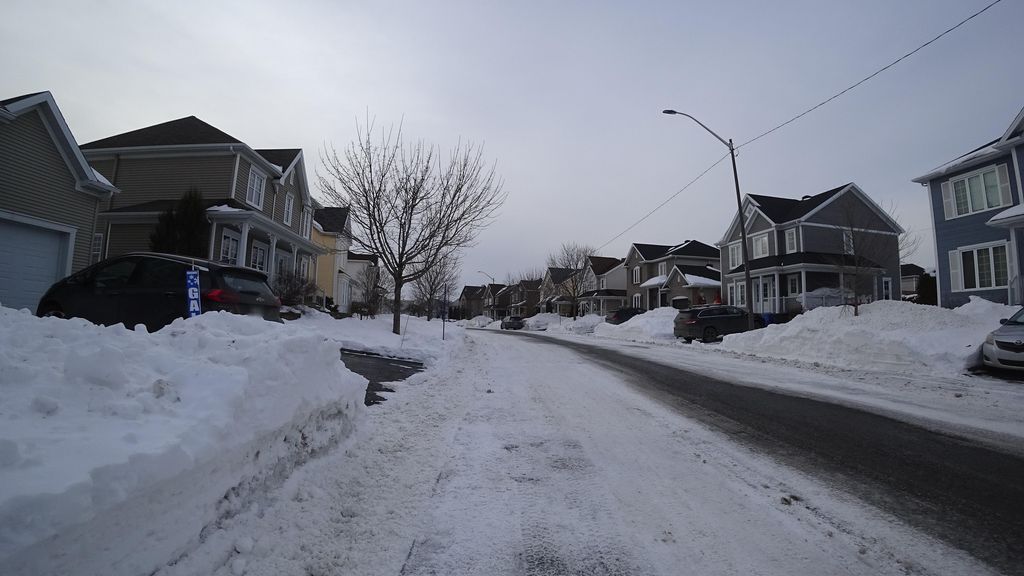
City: quebec_city